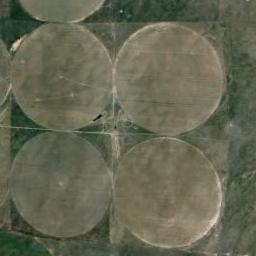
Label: circular_farmland